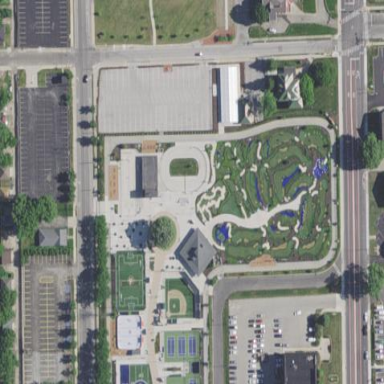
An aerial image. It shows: Miniature golf leisure land.